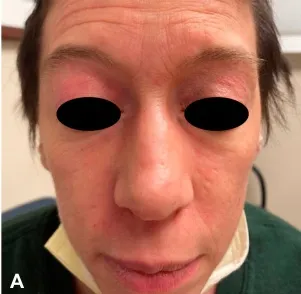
Improvement of. The face.
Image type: medical_photograph (oral_photograph)